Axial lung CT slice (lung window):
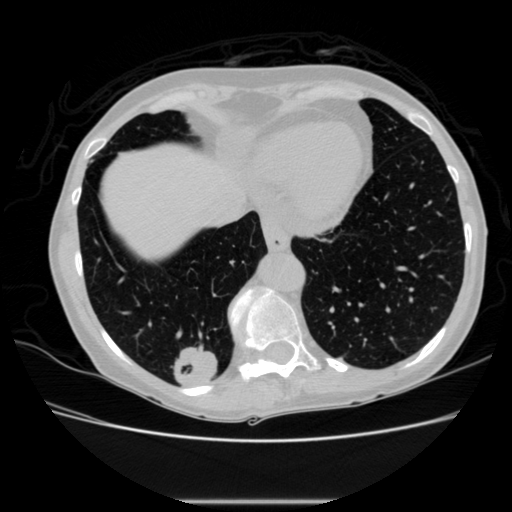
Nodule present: no